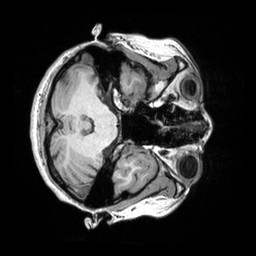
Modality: T1w
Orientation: axial
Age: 23
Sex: female
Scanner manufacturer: siemens
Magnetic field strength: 3 T
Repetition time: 2.53 s
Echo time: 0.00298 s